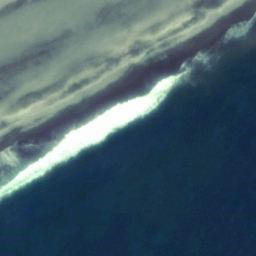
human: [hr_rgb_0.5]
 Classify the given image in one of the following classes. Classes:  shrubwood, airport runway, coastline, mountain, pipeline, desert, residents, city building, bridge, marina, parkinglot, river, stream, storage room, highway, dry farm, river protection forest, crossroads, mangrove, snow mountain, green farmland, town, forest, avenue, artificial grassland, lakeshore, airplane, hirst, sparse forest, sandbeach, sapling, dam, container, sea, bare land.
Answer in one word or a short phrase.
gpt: coastline